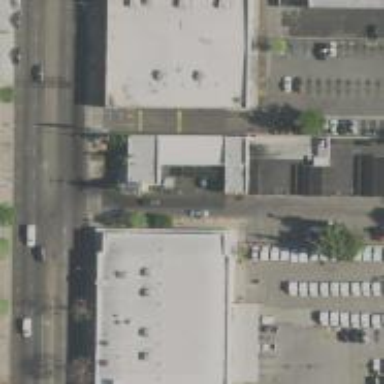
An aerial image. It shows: Commercial building that is post office.